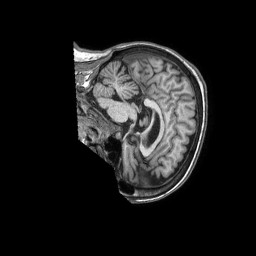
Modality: T1w
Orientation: sagittal
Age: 49
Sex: female
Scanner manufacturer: philips
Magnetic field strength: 1.5 T
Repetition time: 0.007076 s
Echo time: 0.003202 s